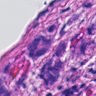
Metastatic tissue present: yes